Question: I have searched for a resolution to my problem, but have not yet been successful.
I have images of different sizes in 'Nivo Slider', but I need to create a 'viewport' that displays the image centered in a 'div'. It's hard to explain, but I have included a diagram below.
The image must be centered in a 'div', while the 'div' must also be responsive. I don't want the 'div' to change its size and would like the image to create an 'overflow' that is hidden on the 'div'.

I have tried different methods of 'CSS' and 'HTML', but neither are my greatest strengths.
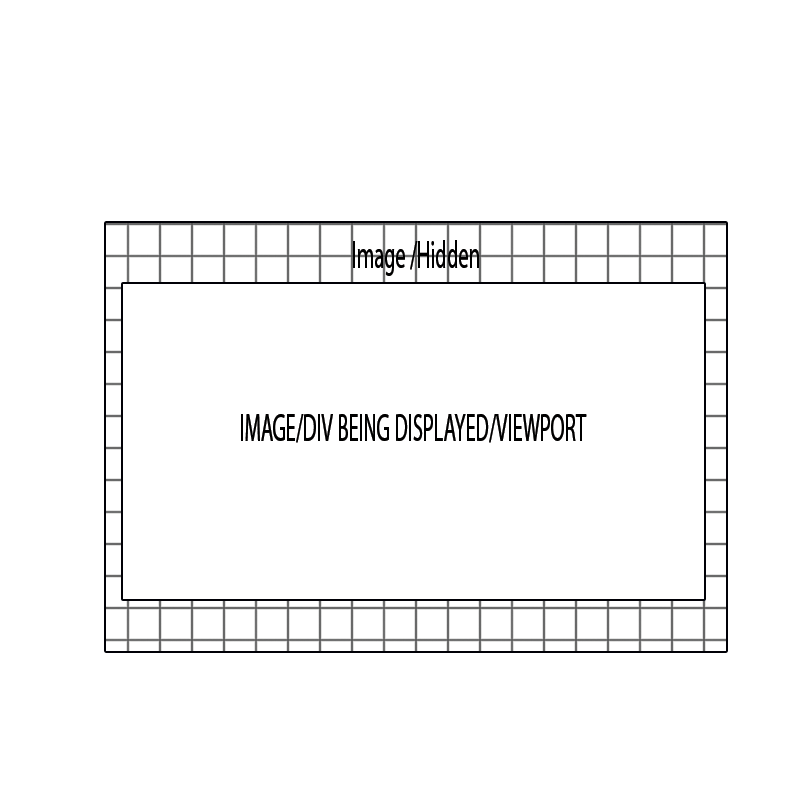
Answer: If I understand correctly what you want to achieve is something like this (uncommenting '/*overflow: hidden;*/'): <URL>
'''
<div>
<img src="http://i.imgur.com/cjgKmvp.jpg"/>
</div>
'''
'''
div{
position: relative;
margin: 100px auto;
width: 400px;
height: 300px;
border: 3px solid red;
/*overflow: hidden;*/
}
img {
position: absolute;
top: 50%;
left: 50%;
-webkit-transform: translateX(-50%) translateY(-50%);
-ms-transform: translateX(-50%) translateY(-50%);
transform: translateX(-50%) translateY(-50%);
min-width: 100%;
min-height: 100%;
width: auto;
height: auto;
z-index: -1;
}
'''
Note: I comment 'overflow: hidden;' so you can see how the image is positioned.